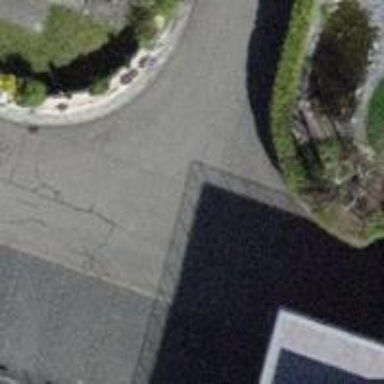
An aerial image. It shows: Asphalt road in residential area.